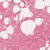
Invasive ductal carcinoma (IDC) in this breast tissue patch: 0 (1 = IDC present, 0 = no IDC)